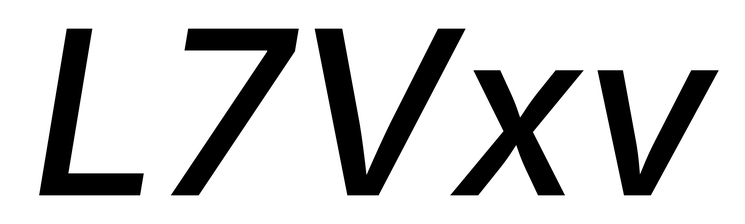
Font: Inter-Italic_Medium_Italic